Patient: sex M, age 66
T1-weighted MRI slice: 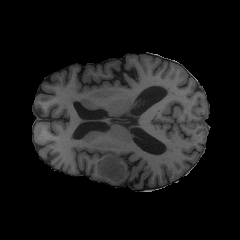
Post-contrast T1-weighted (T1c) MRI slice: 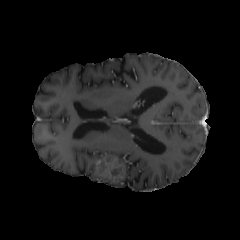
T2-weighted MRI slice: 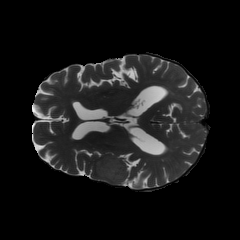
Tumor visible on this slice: yes
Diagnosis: Glioblastoma, IDH-wildtype
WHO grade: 4